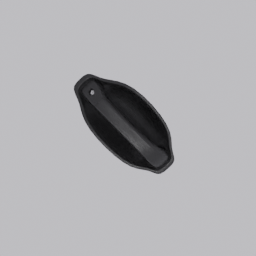
Label: mechanical